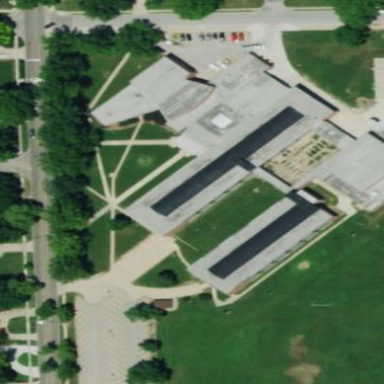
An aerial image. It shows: School building.